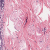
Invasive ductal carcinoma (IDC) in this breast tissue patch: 0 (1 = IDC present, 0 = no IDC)